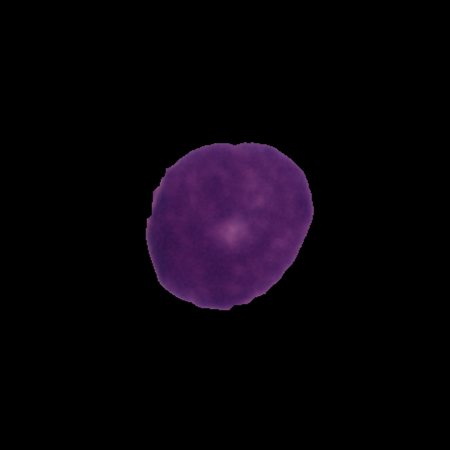
Label: cancer